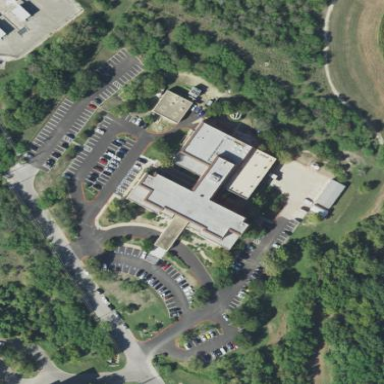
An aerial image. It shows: Hospital providing healthcare services.